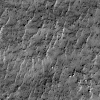
Atmospheric dust classification: not_dusty